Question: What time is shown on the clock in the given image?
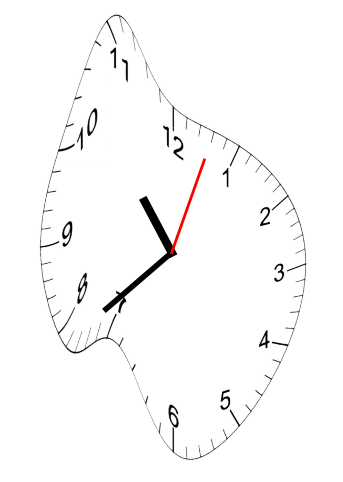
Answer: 10:38:03